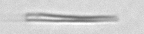
Label: fiber